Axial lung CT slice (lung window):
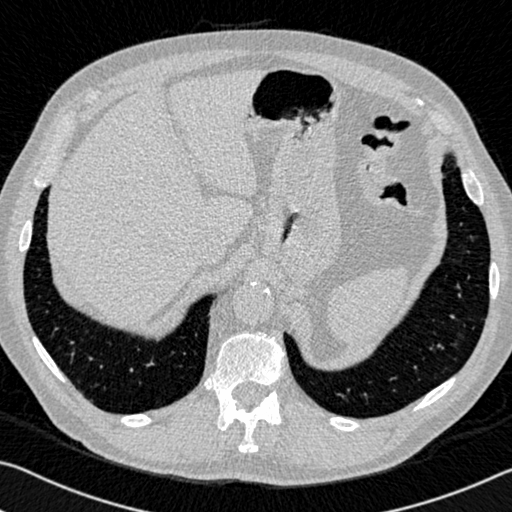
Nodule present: no